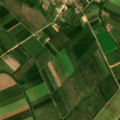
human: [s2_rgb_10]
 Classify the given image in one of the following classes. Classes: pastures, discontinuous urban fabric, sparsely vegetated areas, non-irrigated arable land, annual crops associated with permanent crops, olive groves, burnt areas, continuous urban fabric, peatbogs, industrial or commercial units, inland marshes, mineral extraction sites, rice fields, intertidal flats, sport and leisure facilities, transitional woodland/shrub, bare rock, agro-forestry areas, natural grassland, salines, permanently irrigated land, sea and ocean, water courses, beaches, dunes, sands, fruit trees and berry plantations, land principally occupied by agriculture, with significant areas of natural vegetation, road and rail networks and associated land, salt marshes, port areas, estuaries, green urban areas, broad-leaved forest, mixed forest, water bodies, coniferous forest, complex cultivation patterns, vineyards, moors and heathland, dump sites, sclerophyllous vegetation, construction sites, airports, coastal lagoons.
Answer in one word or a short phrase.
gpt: discontinuous urban fabric, non-irrigated arable land, land principally occupied by agriculture, with significant areas of natural vegetation